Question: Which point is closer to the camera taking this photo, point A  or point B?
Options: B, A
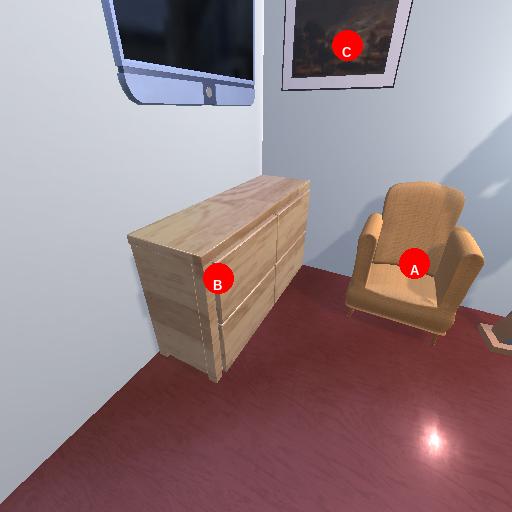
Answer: B